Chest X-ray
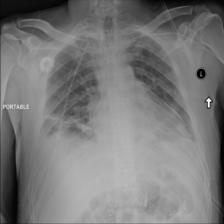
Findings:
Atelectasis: positive
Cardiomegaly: negative
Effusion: negative
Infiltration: negative
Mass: negative
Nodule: negative
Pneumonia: negative
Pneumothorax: negative
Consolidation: negative
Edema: negative
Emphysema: negative
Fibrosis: negative
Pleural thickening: negative
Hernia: negative